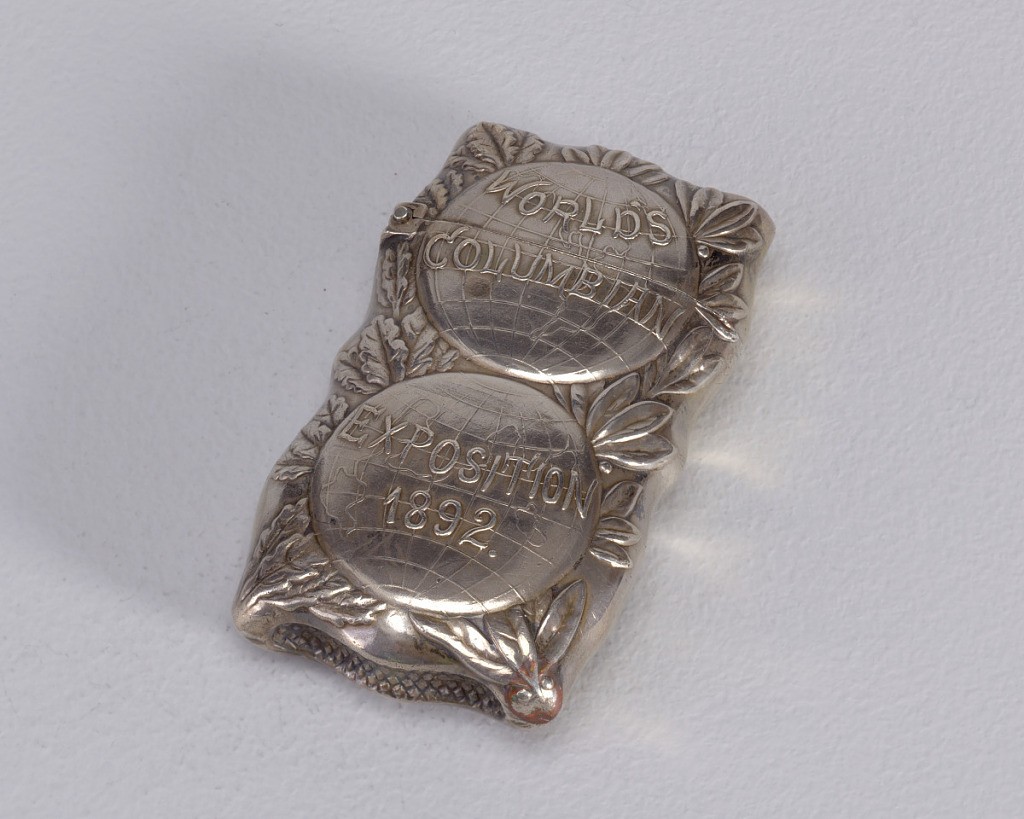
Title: World's Columbian Exposition
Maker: F.M. Whiting
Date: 1892
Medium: Silver
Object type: Matchsafe
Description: Oblong, rounded corners, curved sides, featuring raised decoration of 2 stacked globes, the top inscribed "World's Columbian", the bottom inscribed "Exposition 1892", both set against foliate backdrop of oak and laurel leaves. Reverse features oblong wreath of oak and laurel leaves on unadorned background. Lid hinged on side. Striker recessed in groove on bottom.